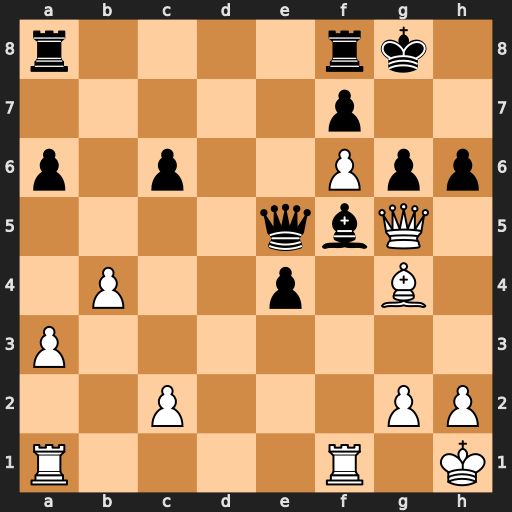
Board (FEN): r4rk1/5p2/p1p2Ppp/4qbQ1/1P2p1B1/P7/2P3PP/R4R1K
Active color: w
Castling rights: -
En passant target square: -
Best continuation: Qxh6 Qxf6 Bxf5